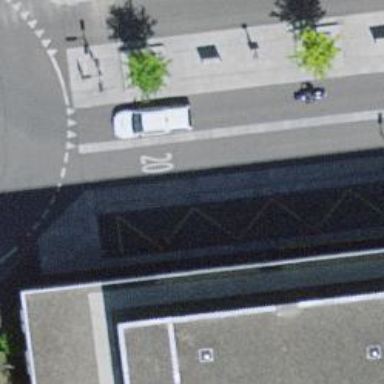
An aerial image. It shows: Pedestrian road with asphalt surface.